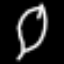
Label: leaf